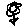
Label: flower